【题型】解答题　【知识点】解析几何　【难度】medium
已知椭圆 $C: \frac{x^2}{4} + \frac{y^2}{3} = 1$，$F$ 为椭圆 $C$ 的右焦点，过点 $F$ 的直线 $l$ 交椭圆 $C$ 于 $A$、$B$ 两点。

(1) 若直线 $l$ 垂直于 $x$ 轴，求椭圆 $C$ 的弦 $AB$ 的长度；

(2) 设点 $P(-3,0)$，当 $\angle PAB = 90^\circ$ 时，求点 $A$ 的坐标；

(3) 设点 $M(3,0)$，记 $MA$、$MB$ 的斜率分别为 $k_1$ 和 $k_2$，求 $k_1 + k_2$ 的取值范围。
【解答】

\textbf{【答案】} (1) $3$
(2) $(0,-\sqrt{3})$ 或 $(0,\sqrt{3})$
(3) $\left[-\frac{\sqrt{15}}{20}, \frac{\sqrt{15}}{20}\right]$

\textbf{【解析】} (1) 由题意可知，$c = \sqrt{a^2 - b^2} = \sqrt{4 - 3} = 1$，所以 $F(1,0)$。
又因为当直线 $l$ 垂直于 $x$ 轴时，直线 $l$ 的方程为 $x = 1$，
由
\[
\begin{cases}
x = 1 \\
\frac{x^2}{4} + \frac{y^2}{3} = 1
\end{cases}
\implies y = \pm \frac{3}{2},
\]
所以弦 $AB$ 的长为 $2 \times \frac{3}{2} = 3$。

---

(2) 因为 $\angle PAB = 90^\circ$，且直线 $l$ 过点 $F$，
所以 $\angle PAF = 90^\circ$。在 $\text{Rt}\triangle PAF$ 中，$P(-3,0)$，$F(1,0)$，
所以斜边 $PF$ 的中点为 $(-1,0)$，恰为椭圆的左焦点 $F'$。
所以
\[
|AF| = \frac{1}{2}|PF| = 2,
\]
又由椭圆的定义可得 $|AF'| = 2a - |AF| = 4 - 2 = 2$，
所以点 $A$ 在线段 $FF'$ 的垂直平分线上。
又因为 $A$ 在椭圆上，所以 $A$ 为椭圆的上顶点或下顶点，
所以 $A(0,-\sqrt{3})$ 或 $A(0,\sqrt{3})$。

---

(3) 当直线 $l$ 的斜率不存在时，不妨设 $A\left(1,\frac{3}{2}\right)$，$B\left(1,-\frac{3}{2}\right)$，
所以
\[
k_1 = \frac{\frac{3}{2} - 0}{1 - 3} = -\frac{3}{4}, \quad k_2 = \frac{-\frac{3}{2} - 0}{1 - 3} = \frac{3}{4},
\]
故 $k_1 + k_2 = 0$。

当直线 $l$ 的斜率存在时，设斜率为 $k$，则直线 $l: y = k(x - 1)$，设 $A(x_1,y_1)$，$B(x_2,y_2)$。
由
\[
\begin{cases}
y = k(x - 1) \\
\frac{x^2}{4} + \frac{y^2}{3} = 1
\end{cases}
\]
得 $(3 + 4k^2)x^2 - 8k^2x + (4k^2 - 12) = 0$，
所以
\[
x_1 + x_2 = \frac{8k^2}{3 + 4k^2}, \quad x_1x_2 = \frac{4k^2 - 12}{3 + 4k^2}.
\]
所以
\[
k_1 + k_2 = \frac{y_1}{x_1 - 3} + \frac{y_2}{x_2 - 3} = \frac{k(x_1 - 1)}{x_1 - 3} + \frac{k(x_2 - 1)}{x_2 - 3} = \frac{k\left[2x_1x_2 - 4(x_1 + x_2) + 6\right]}{x_1x_2 - 3(x_1 + x_2) + 9},
\]
\[
k_1 + k_2 = k \cdot \frac{\frac{8k^2 - 24 - 32k^2 + 24k^2 + 18}{3 + 4k^2}}{\frac{4k^2 - 12 - 24k^2 + 27 + 36k^2}{3 + 4k^2}} = \frac{-6k}{16k^2 + 15}.
\]

① 当 $k > 0$ 时，
\[
0 > k_1 + k_2 = -\frac{6}{16k + \frac{15}{k}} \ge -\frac{6}{2\sqrt{16k \cdot \frac{15}{k}}} = -\frac{\sqrt{15}}{20},
\]
当且仅当 $k = \frac{\sqrt{15}}{4}$ 时等号成立；

② 当 $k < 0$ 时，
\[
0 < k_1 + k_2 = \frac{6}{-(16k + \frac{15}{k})} \le \frac{6}{2\sqrt{(-16k) \cdot (-\frac{15}{k})}} = \frac{\sqrt{15}}{20},
\]
当且仅当 $k = -\frac{\sqrt{15}}{4}$ 时等号成立；

③ 当 $k = 0$ 时，$k_1 + k_2 = 0$。

综上所述可得，$k_1 + k_2$ 的取值范围为 $\left[-\frac{\sqrt{15}}{20}, \frac{\sqrt{15}}{20}\right]$。

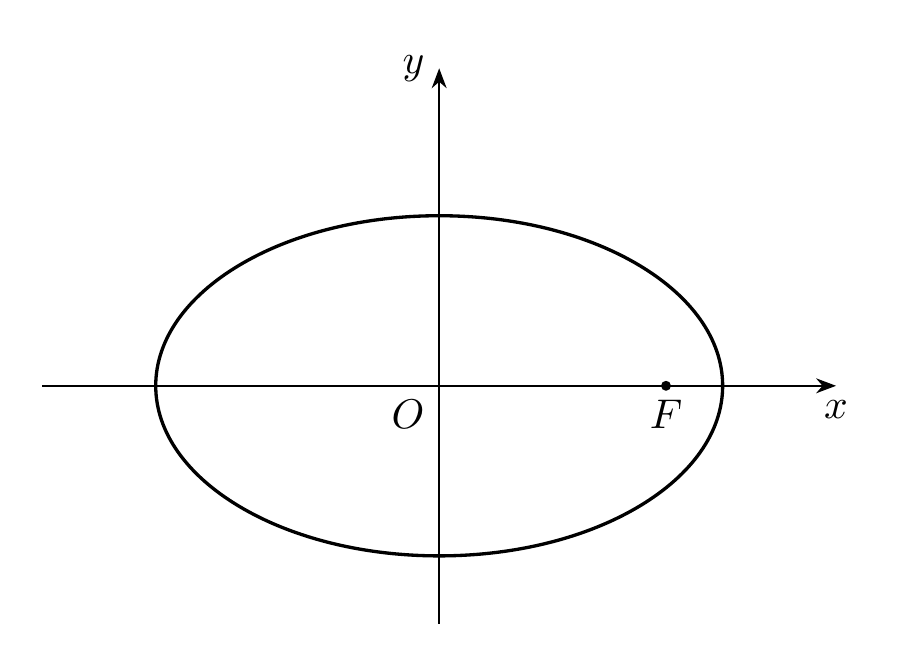